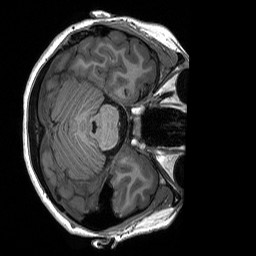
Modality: T1w
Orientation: axial
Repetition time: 8 s
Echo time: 0.066 s